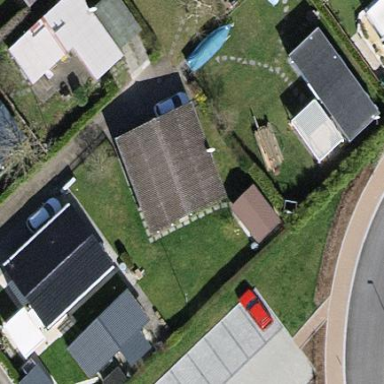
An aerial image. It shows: Static caravan.